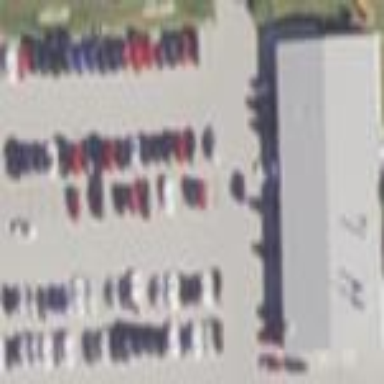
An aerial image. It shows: Commercial building housing car repair shop.